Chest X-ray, AP view. Patient: 64 years old, sex M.
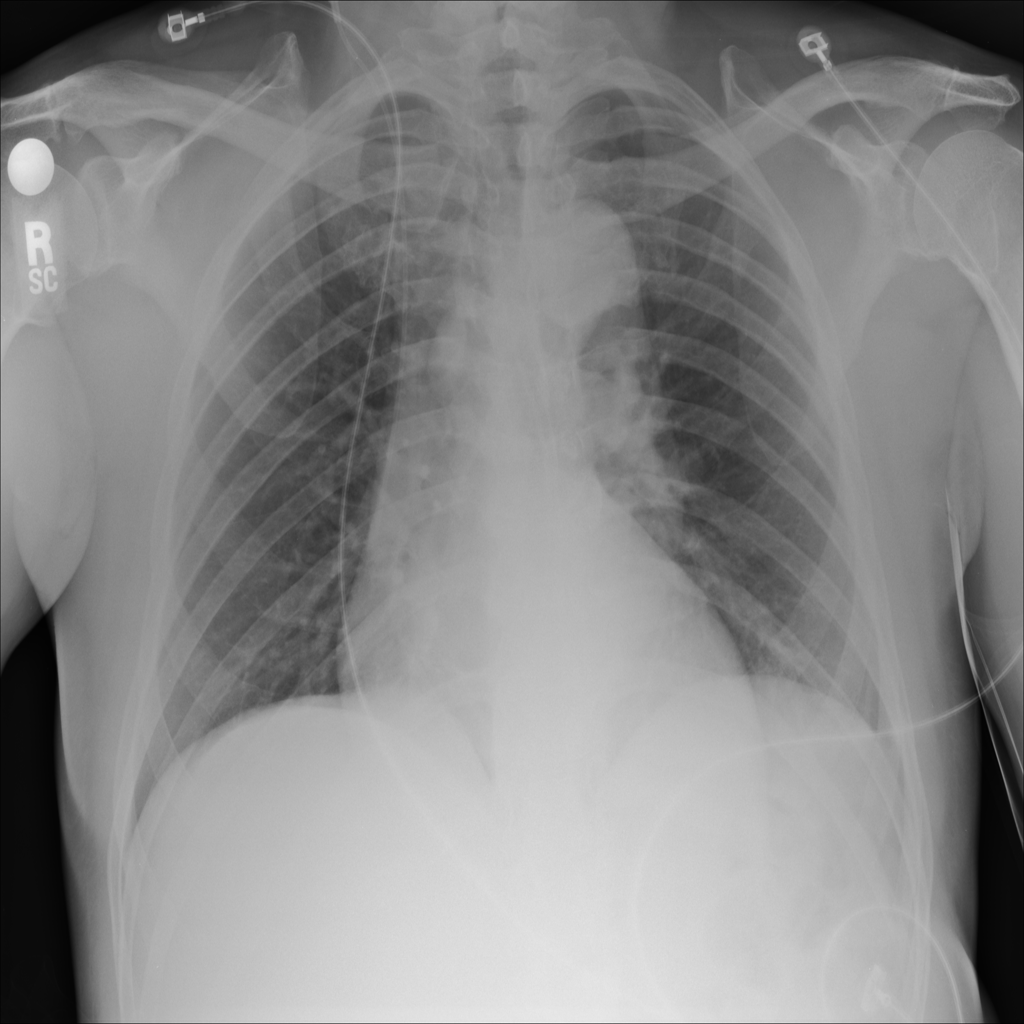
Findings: No Finding